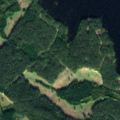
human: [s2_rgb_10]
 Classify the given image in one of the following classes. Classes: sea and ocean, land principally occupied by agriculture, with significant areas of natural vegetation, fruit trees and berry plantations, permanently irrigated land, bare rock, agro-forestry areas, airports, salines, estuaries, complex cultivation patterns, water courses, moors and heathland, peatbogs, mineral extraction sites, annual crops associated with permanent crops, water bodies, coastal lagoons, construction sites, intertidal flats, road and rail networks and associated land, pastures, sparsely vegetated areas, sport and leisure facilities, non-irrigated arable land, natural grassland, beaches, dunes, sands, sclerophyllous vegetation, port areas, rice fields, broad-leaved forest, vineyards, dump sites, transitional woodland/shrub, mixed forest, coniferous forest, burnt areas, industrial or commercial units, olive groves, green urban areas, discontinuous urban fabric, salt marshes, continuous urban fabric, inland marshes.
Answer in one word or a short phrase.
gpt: broad-leaved forest, coniferous forest, mixed forest, water bodies